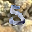
Label: 5